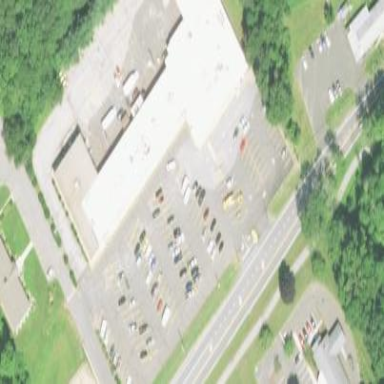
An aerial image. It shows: Retail building.